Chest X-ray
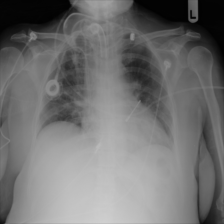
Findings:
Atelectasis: negative
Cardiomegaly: negative
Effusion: negative
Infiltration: negative
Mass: negative
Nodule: negative
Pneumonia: negative
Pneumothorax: negative
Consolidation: negative
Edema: negative
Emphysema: negative
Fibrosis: negative
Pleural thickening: negative
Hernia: negative